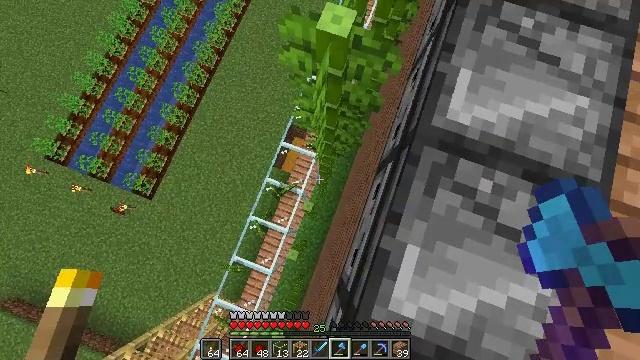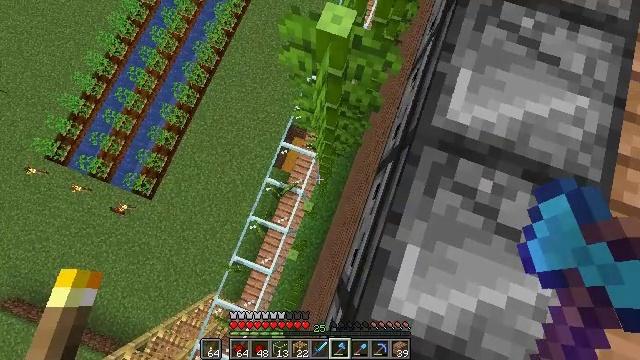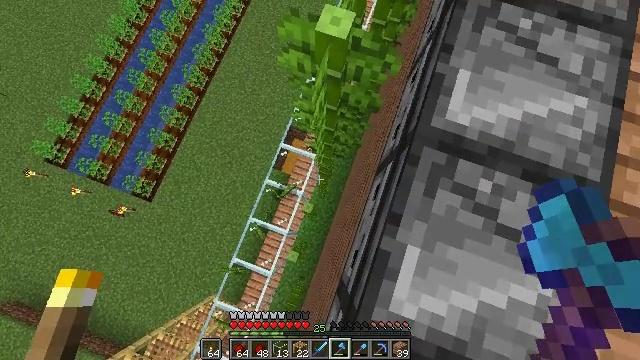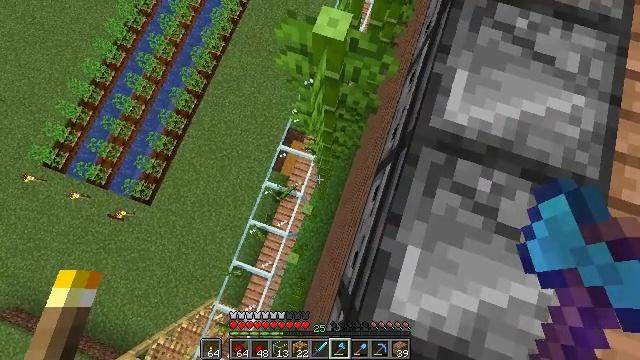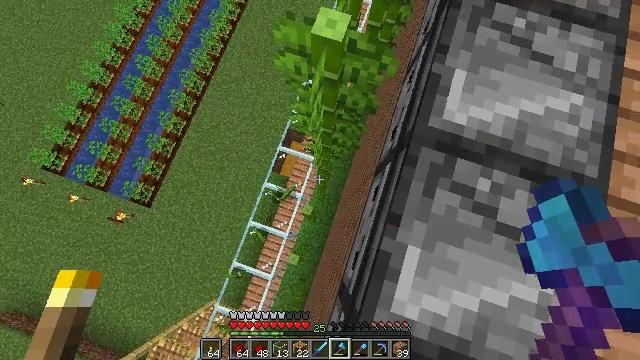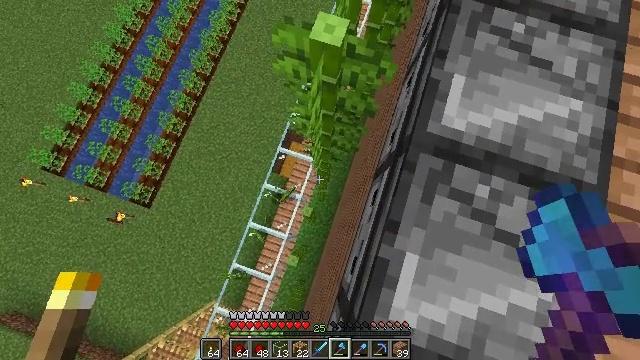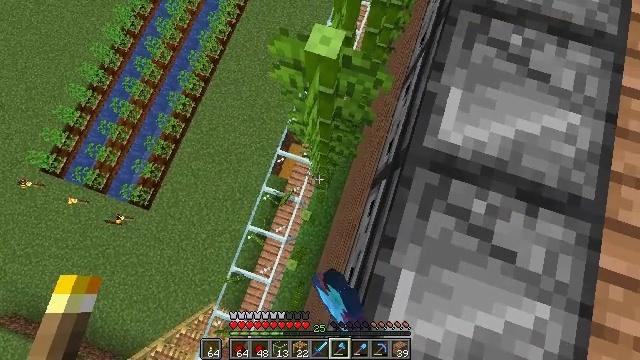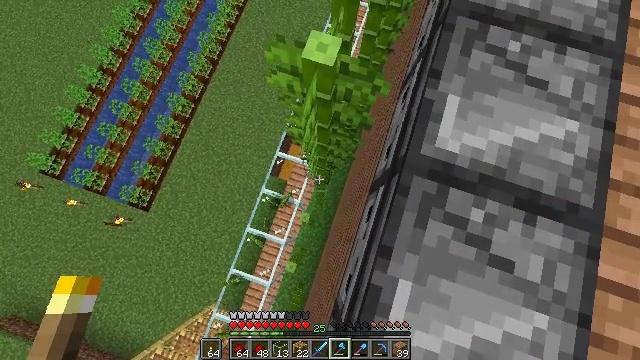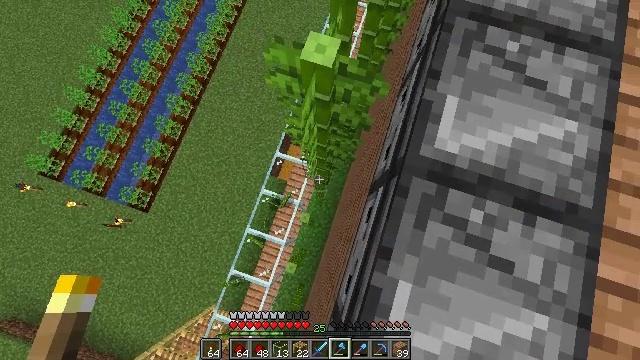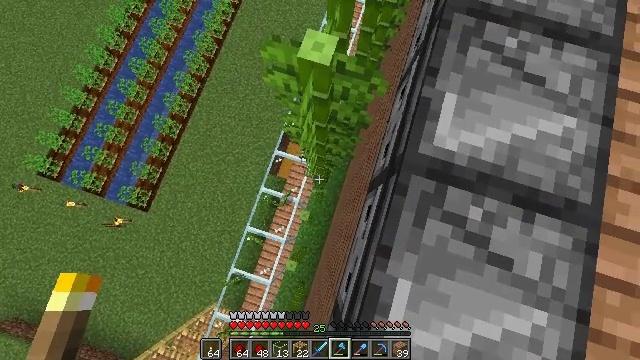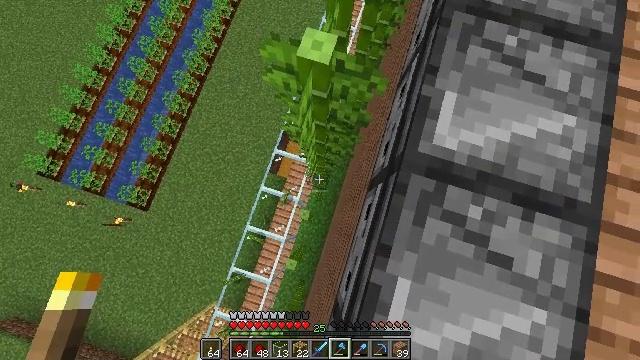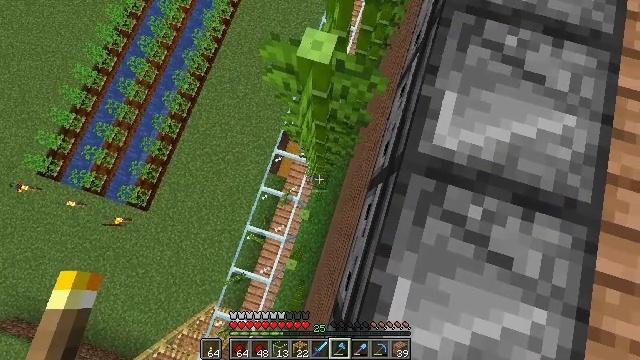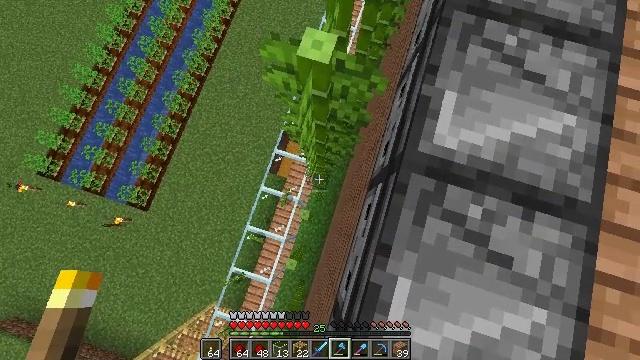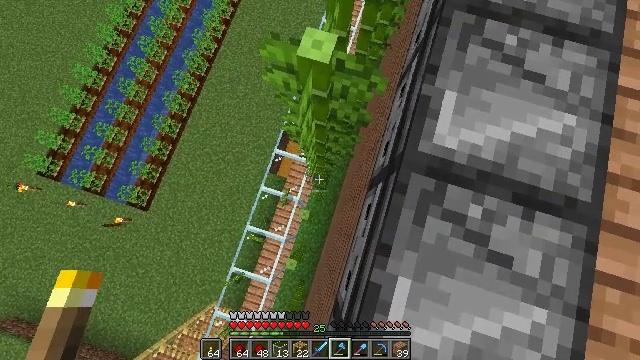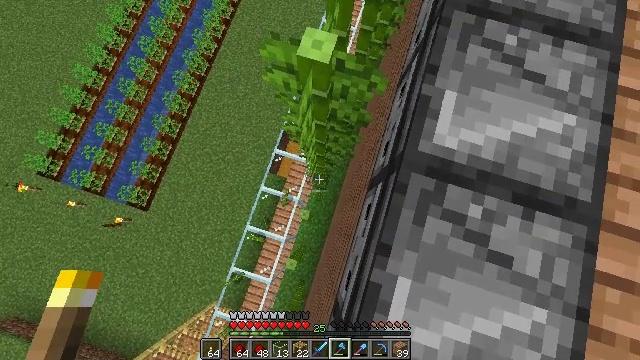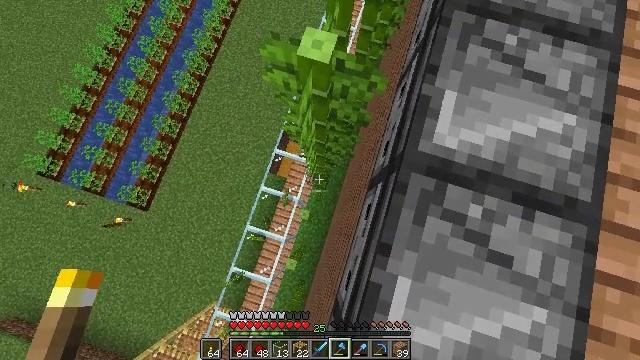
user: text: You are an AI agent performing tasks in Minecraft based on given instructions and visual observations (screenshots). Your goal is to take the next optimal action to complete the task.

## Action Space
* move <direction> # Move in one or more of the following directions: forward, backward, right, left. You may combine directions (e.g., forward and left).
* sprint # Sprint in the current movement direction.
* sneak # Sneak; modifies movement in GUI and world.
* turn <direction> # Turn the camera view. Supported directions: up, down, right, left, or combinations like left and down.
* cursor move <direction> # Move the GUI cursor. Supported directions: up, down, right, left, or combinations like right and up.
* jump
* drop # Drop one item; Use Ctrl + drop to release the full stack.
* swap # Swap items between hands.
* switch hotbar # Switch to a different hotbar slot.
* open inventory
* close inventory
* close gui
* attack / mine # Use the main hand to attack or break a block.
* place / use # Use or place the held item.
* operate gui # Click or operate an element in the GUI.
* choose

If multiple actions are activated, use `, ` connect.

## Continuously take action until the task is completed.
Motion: motion action
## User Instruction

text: Harvest bamboo from the farm.
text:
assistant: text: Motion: sneak
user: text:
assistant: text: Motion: sneak
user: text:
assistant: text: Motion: sneak
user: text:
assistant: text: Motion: move forward, sneak
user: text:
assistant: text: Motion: move forward, sneak, attack / mine
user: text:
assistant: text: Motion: move forward, sneak, attack / mine
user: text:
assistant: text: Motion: sneak, attack / mine
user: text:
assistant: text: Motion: sneak, attack / mine
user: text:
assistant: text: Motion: sneak, attack / mine
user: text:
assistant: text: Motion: sneak, attack / mine
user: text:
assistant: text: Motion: sneak, attack / mine
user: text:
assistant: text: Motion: sneak, attack / mine
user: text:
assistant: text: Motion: sneak, attack / mine
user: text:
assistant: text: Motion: sneak, attack / mine
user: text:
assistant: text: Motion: sneak, attack / mine
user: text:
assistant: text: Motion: sneak, attack / mine
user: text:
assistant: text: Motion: sneak, attack / mine
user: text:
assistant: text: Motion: sneak, attack / mine
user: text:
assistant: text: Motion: sneak, attack / mine
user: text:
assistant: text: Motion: sneak, attack / mine
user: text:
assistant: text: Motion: sneak, attack / mine
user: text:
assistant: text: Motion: sneak, attack / mine
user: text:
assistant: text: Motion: sneak, attack / mine
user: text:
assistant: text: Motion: sneak, attack / mine
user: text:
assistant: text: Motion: sneak, attack / mine
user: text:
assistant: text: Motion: sneak, attack / mine
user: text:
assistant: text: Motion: sneak, attack / mine
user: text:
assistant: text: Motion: sneak, attack / mine
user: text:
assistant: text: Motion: sneak, attack / mine
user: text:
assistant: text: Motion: sneak, attack / mine